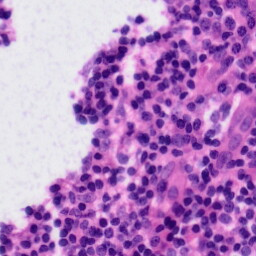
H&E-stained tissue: Tonsil